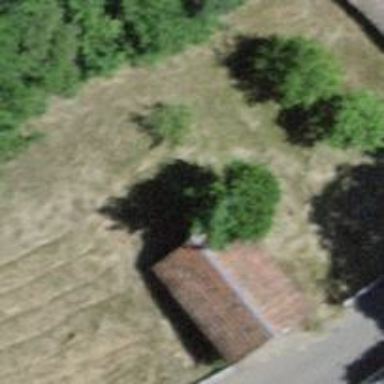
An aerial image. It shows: Barn.